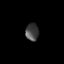
Tissue: lung
Cell type: Endothelial cells
Senescence score: 0.2322
Nuclear area (px): 221
Mean DAPI intensity: 69.321